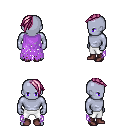
a pixel art fantasy rpg character, male body template, dark elf, purple skin, maroon tattered cape, white pants, pink long mohawk hairstyle, maroon shoes, four views (front, back, left, right), 2x2 character sprite sheet, small pixel art, hard edges, no anti-aliasing